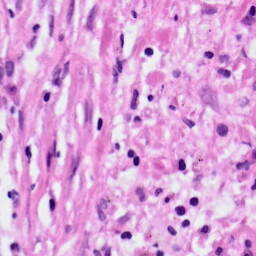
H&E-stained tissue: Lung